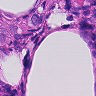
Metastatic tissue present: yes